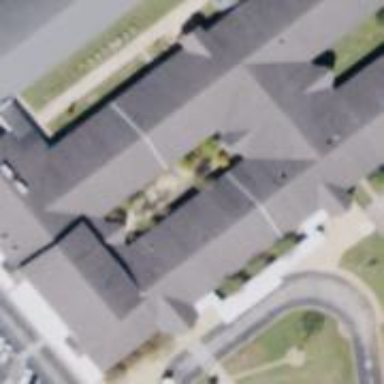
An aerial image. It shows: School.